Question: I've looked in this article about getting "dark mode" titlebar in winforms
<URL>
its obvious you can get the window handle like this (In WPF) instead of using this.Handle
'''
IntPtr hWnd = new WindowInteropHelper(GetWindow(this)).EnsureHandle();
'''
So it works

But I was wondering if I could do this with any color..
Windows 10 and 11 have a setting to turn on any titlebar color in settings, but I was wondering if I could get the hWnd and do this myself per application, since I can turn it to black, why not any other color?
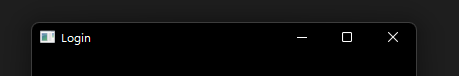
Answer: Put this under your class
'''
[DllImport("DwmApi")]
private static extern int DwmSetWindowAttribute(IntPtr hwnd, int attr, int[] attrValue, int attrSize);
const int DWWMA_CAPTION_COLOR = 35;
'''
in whatever function (main?)
get the window handle or hwnd like this
'''
IntPtr hWnd = new WindowInteropHelper(this).EnsureHandle();
'''
then define the color
'''
int[] colorstr = new int[]{0xFF00FF};
'''
the 0x string thing is formatted like this
0xRRGGBB
replace the letters to their corresponding values
then make it happen
'''
DwmSetWindowAttribute(hWnd, DWWMA_CAPTION_COLOR, colorstr, 4);
'''
note: this only works in windows 11
---
here is the complete version if your lazy
'''
class MainWindow : Window
{
[DllImport("DwmApi")]
private static extern int DwmSetWindowAttribute(IntPtr hwnd, int attr, int[] attrValue, int attrSize);
const int DWWMA_CAPTION_COLOR = 35;
public MainWindow()
{
IntPtr hWnd = new WindowInteropHelper(this).EnsureHandle();
int[] colorstr = new int[]{0xFF00FF};
DwmSetWindowAttribute(hWnd, DWWMA_CAPTION_COLOR, colorstr, 4);
}
}
'''
oh yes and import these
'''
using System;
using System.Diagnostics;
using System.Runtime.InteropServices;
using System.Windows;
using System.Windows.Input;
using System.Windows.Interop;
using System.Windows.Media;
'''
Edit: the color goes in the BGR format, so make sure it goes blue, green, red and not red, green blue